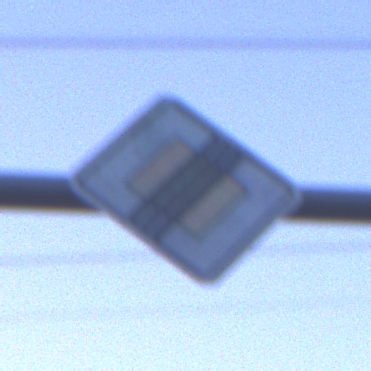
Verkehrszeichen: EndeVorfahrtsstrasse
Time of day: SunriseSunset
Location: Outdoor (Nature)
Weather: Clear
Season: NotSpecified
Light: Natural